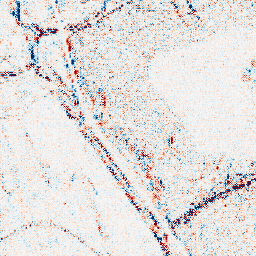
Category: wavelet
Decomposition family: wavelet_dwt
Decomposition parameters: wavelet: db2
level: 1
Upsampling method: lanczos
Upsampling parameters: scale: 8
Upsampling scale: 8